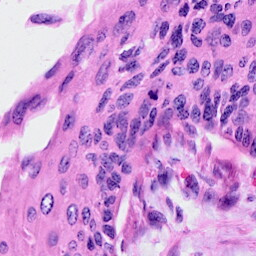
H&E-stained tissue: Cervix